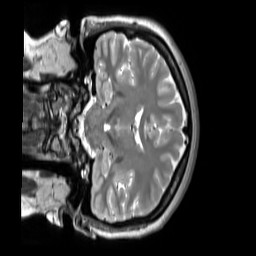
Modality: T2w
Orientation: coronal
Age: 21
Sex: female
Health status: ill
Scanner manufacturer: siemens
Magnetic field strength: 3 T
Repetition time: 2.8 s
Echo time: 0.326 s